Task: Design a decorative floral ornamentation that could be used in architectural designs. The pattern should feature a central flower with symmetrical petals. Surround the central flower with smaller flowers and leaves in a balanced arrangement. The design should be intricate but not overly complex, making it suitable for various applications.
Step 34:
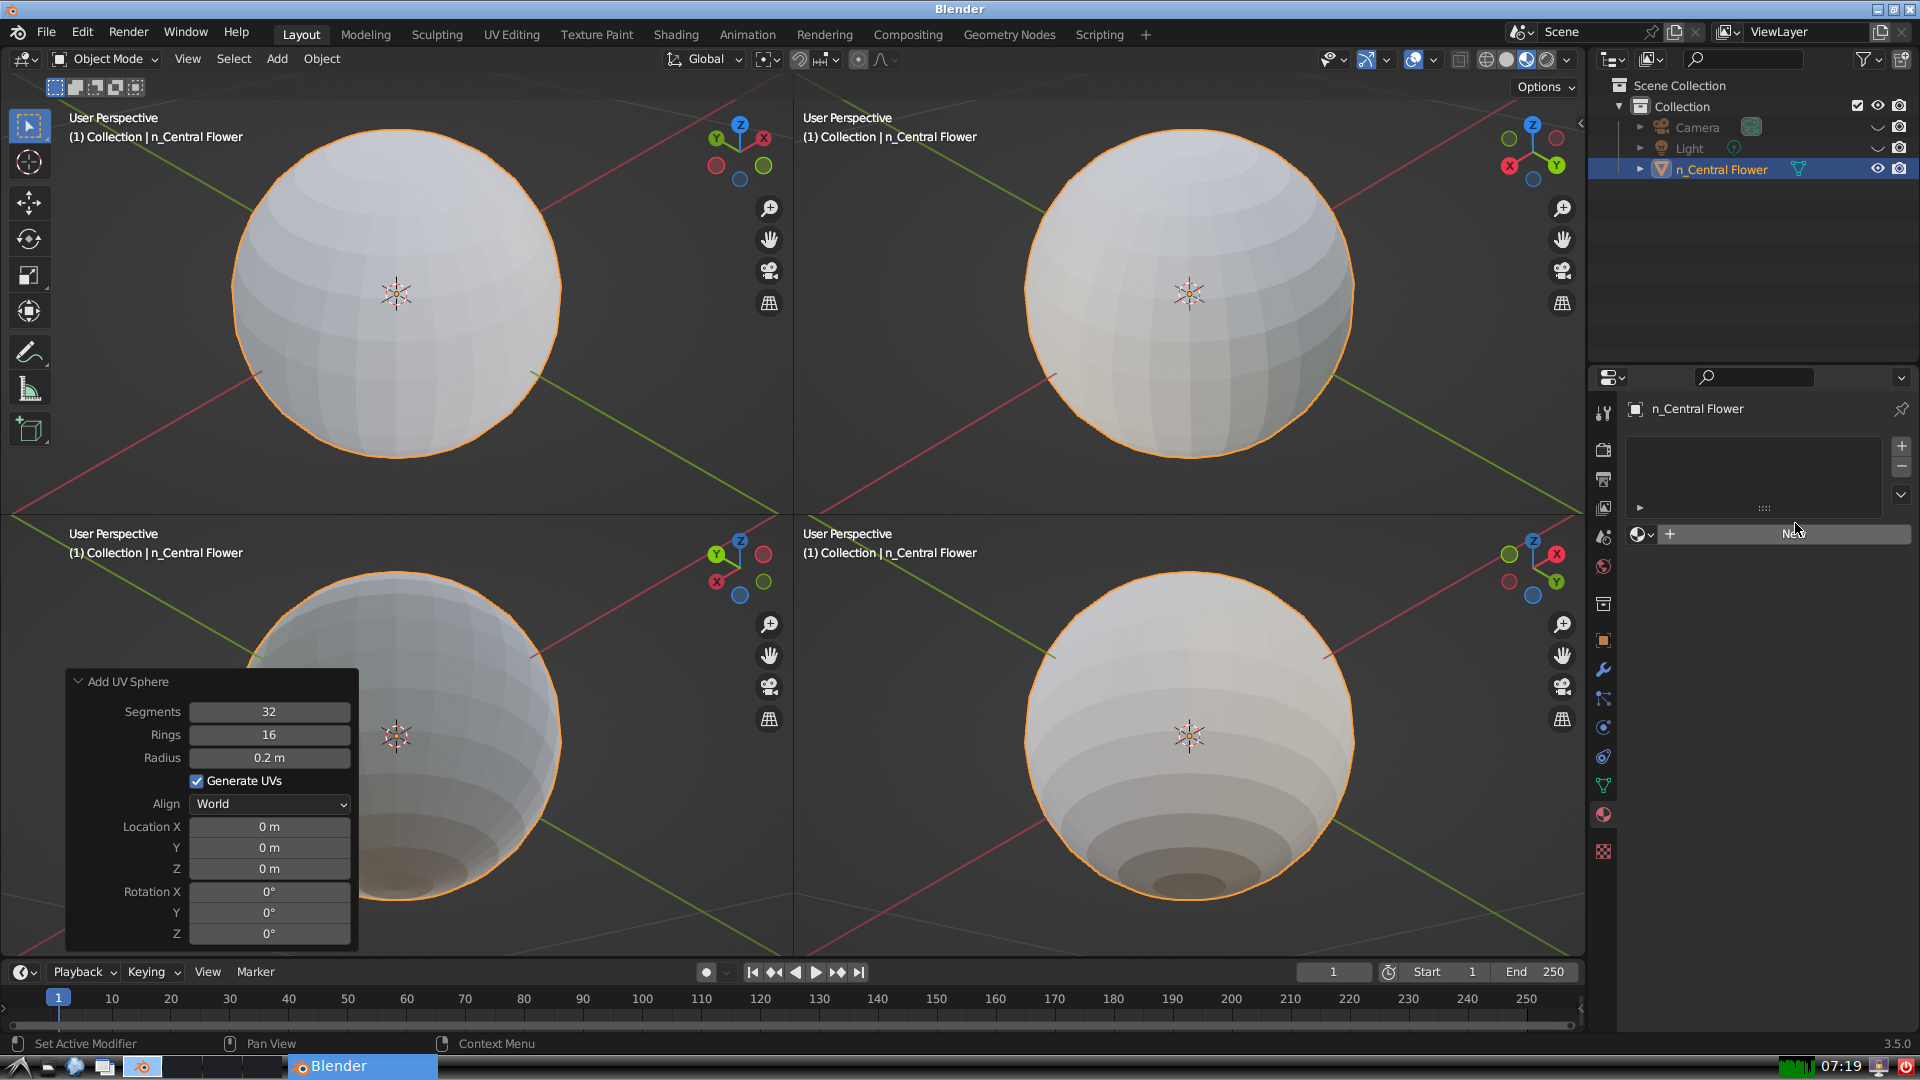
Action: click: no